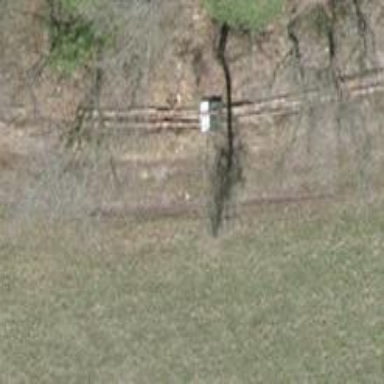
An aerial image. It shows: Grassy path with grade 2 track type.